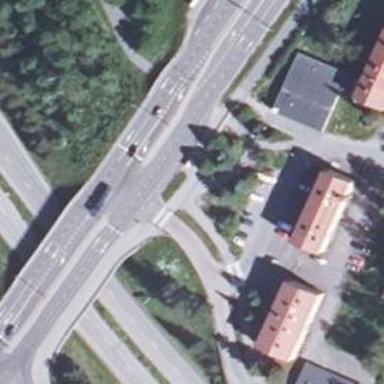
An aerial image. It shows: Road with "give way" sign.